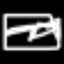
Label: pencil